Question: I am building a CSV-file of products to import to a webshop. As the products have different attributes (sizes and/or colors) I need to add these as variations in the file. In total I have around 800 rows and need to fill the blank spaces like shown in the picture below. The range of variations varies between three and five.

I've been struggling to get some sort of VBA-code to work.
'''
Sub FillVariations()
'
' Makro8 Makro
'
' Find row with content and copy
Selection.End(xlDown).Select
Selection.Copy
' Move one step down
ActiveCell.Offset(1, 0).Activate
' Add =" <ctrl-v> " & " - " & az<samerow>
ActiveCell.FormulaR1C1 = _
"=""Axelvaska/handvaska, Crazy Horse, RCH7"" & "" - "" & RC[47]"
' Move one step down
ActiveCell.Offset(1, 0).Activate
End Sub
'''
Ctrl-V is the thought, but does not (obviously) work.
Basically: Move down one row. If the cell has contents - copy it. Move down one row. Paste the content, add a space, hyphen and another space then paste the content from column AZ on the same row. Move down one row. If the cell is empty, then paste the previously copied content, add space, hyphen and space and paste the AZ contents from the new row...
I'd greatly appreciate any help!
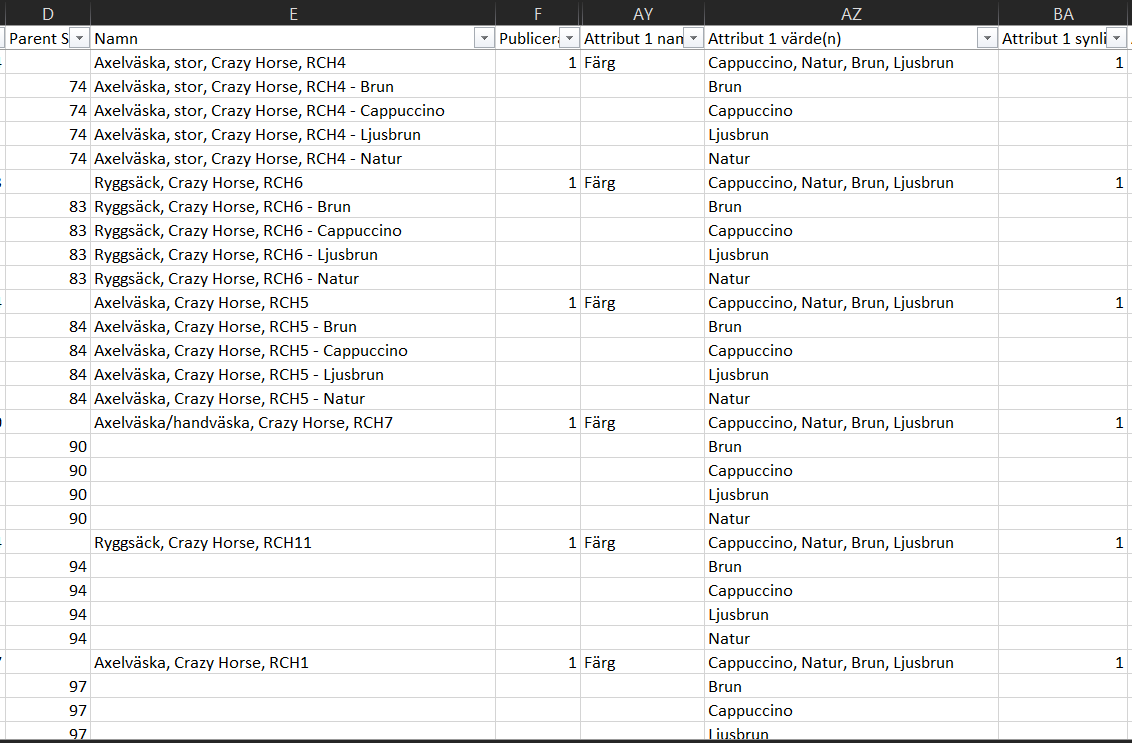
Answer: The main thing missing from your macro is a loop for the data, and a loop for the empty cells.
If you're planning to use this more than once, you might also want to select the correct column more carefully as it currently starts from whatever cell is selected.
Perhaps something like this:
'''
Sub FillVariations()
'
' Makro8 Makro
'
'figure out how far down data goes
Range("AZ2").Select
Selection.End(xlDown).Select
Dim endrow
endrow = Selection.Row
'always start in the correct column
Range("E1").Select
Selection.End(xlDown).Select
Dim basename
'loop through all data
Do While ActiveCell.Row < endrow
'Store cell of current base name
basename = Selection.Address
'loop through empty cells and set formula if cell isn't empty
Do While True
ActiveCell.Offset(1, 0).Activate
'if next cell isn't empty, isn't past the end of the list, go to outer loop
If ActiveCell.Formula = "" And ActiveCell.Row <= endrow Then
ActiveCell.Formula = "=CONCATENATE(" & basename & ","" - ""," & "AZ" & Selection.Row & ")"
Else
Exit Do
End If
Loop
Loop
End Sub
'''